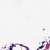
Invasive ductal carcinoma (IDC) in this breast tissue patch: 0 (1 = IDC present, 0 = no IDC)